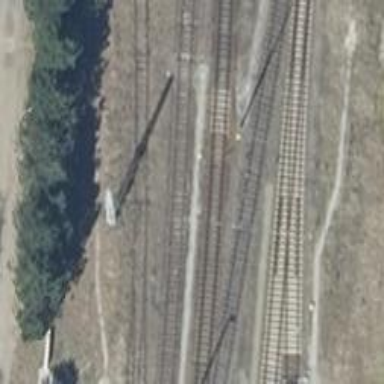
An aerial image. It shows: Railway switch.